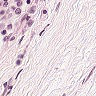
Metastatic tissue present: no